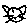
Label: cat